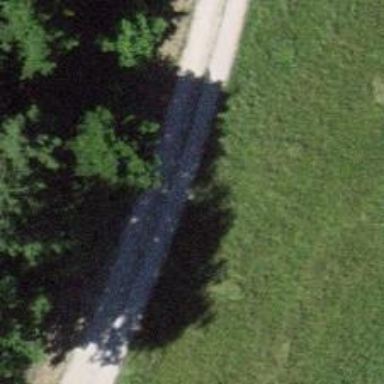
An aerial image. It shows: Gravel track with grade 2 quality.